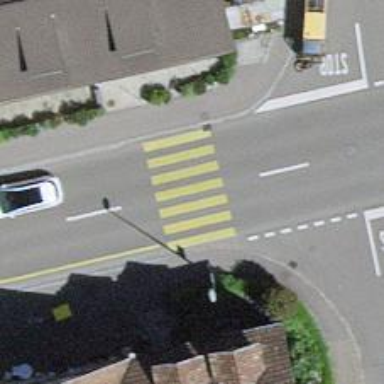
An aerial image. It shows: Zebra crossing on the road.